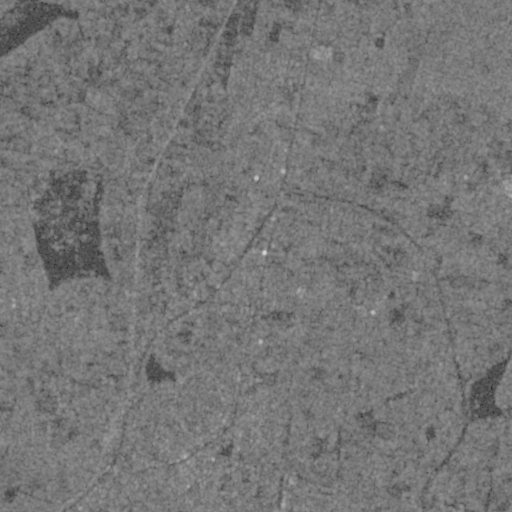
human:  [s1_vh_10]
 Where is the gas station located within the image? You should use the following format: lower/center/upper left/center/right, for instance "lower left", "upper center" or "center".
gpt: The gas station is located in the upper center of the image.
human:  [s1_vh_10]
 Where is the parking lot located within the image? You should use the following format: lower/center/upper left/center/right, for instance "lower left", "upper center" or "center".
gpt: The parking lot is located in the lower left of the image.
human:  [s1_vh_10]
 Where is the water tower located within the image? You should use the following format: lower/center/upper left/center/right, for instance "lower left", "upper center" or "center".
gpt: The water tower is located in the lower center of the image.
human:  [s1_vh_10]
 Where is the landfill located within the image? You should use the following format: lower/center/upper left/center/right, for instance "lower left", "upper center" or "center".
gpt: There is no landfill in the image.

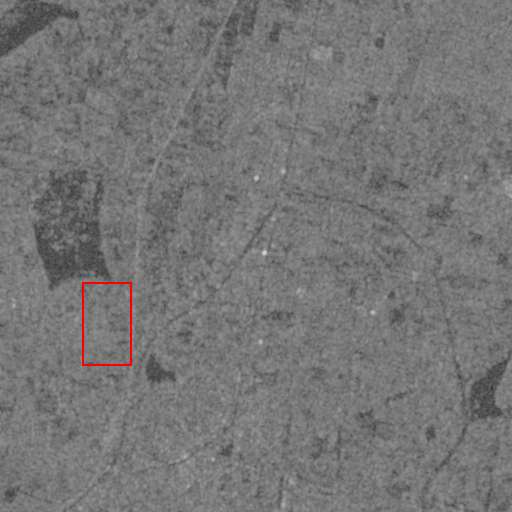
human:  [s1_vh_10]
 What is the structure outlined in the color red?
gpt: The structure outlined in red is a crop field.
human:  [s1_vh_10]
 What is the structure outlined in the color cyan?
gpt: There is no cyan outline.